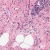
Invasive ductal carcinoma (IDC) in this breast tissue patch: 0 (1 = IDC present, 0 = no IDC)